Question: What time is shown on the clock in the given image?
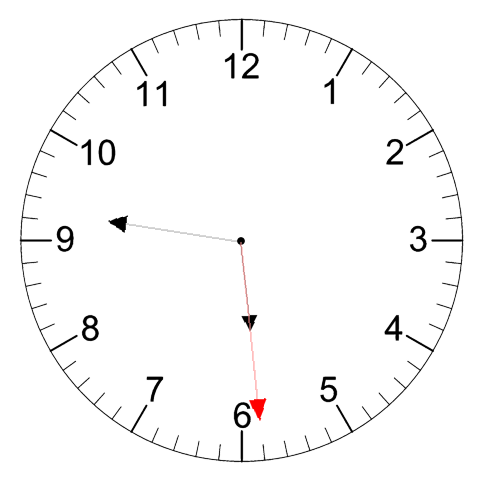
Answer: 05:46:29